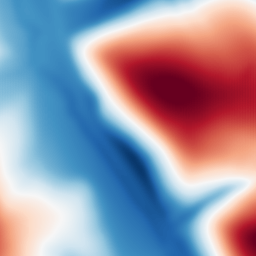
Category: multiscale
Decomposition family: dog
Decomposition parameters: sigma_low: 5
sigma_high: 100
Upsampling method: fft_zeropad
Upsampling parameters: scale: 8
Upsampling scale: 8